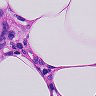
Metastatic tissue present: no